Question: When I deploy my project to Nexus, I have managed to deploy a jar file, but this file contains nothing but a "META-INF" folder (which contains the pom.xml).
Where are the class files and other resources?
Is there any configuration tag in the pom.xml that specifies what files will be packed into the artifact? (By the way, I work with a parent pom.)
(I haven never tried to deploy artifacts to Nexus before, this is my first attempt.)
The code is under the test/java folder.

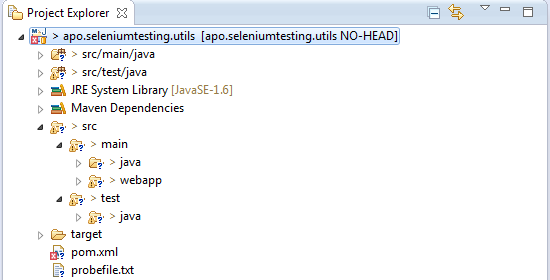
Answer: If you simply want to package those classes into a jar you need to have them in src/main/java. The area src/test/ will not be packaged into a jar file
If you like having a jar file which contains the things from src/test/ which is only in rare cases usefull you have to go a different way like the following:
'''
<project>
...
<build>
<plugins>
...
<plugin>
<groupId>org.apache.maven.plugins</groupId>
<artifactId>maven-jar-plugin</artifactId>
<version>2.4</version>
<executions>
<execution>
<goals>
<goal>test-jar</goal>
</goals>
</execution>
</executions>
</plugin>
...
</plugins>
</build>
...
</project>
'''
But you have to be aware using such dependency must be done like this:
'''
<project>
...
<dependencies>
<dependency>
<groupId>groupId</groupId>
<artifactId>artifactId</artifactId>
<type>test-jar</type>
<version>version</version>
<scope>test</scope>
</dependency>
</dependencies>
...
</project>
'''
Here it is important to use 'test-jar'.
The src/test/ area is usually used for unit tests which usually don't need to be packaged into a jar file.